Interaction volume radius: 10 \u00c5
Interaction volume height: 20 \u00c5
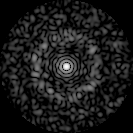
Disorder parameter: 0.8418